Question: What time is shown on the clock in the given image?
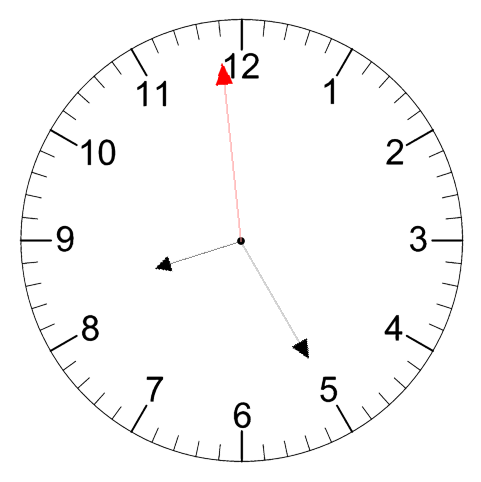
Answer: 08:24:59